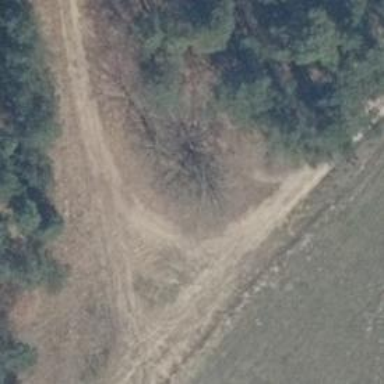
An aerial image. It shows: Sandy track road with grade 4 track type.